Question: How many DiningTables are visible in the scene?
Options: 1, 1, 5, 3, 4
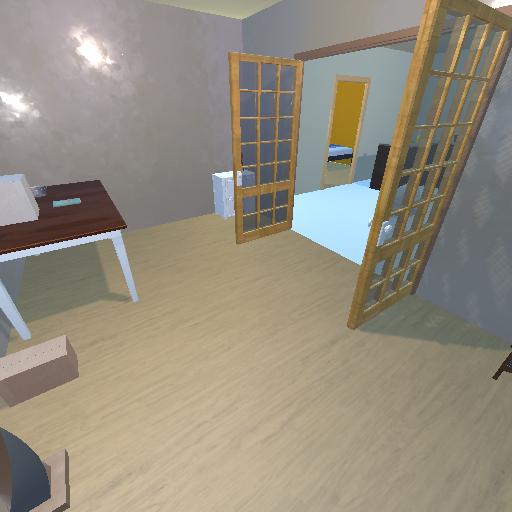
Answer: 1